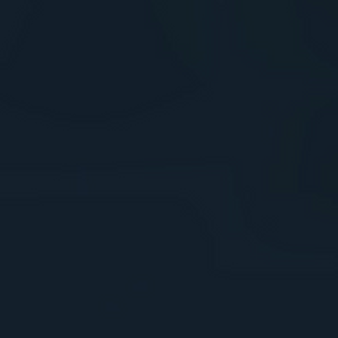
Label: other